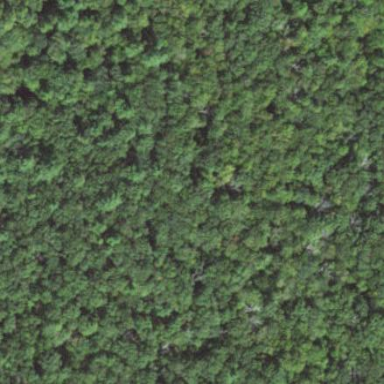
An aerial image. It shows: Woodland with needle-leaved trees.